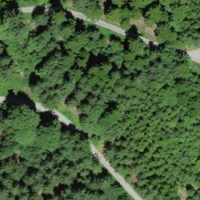
EUNIS habitat code: 43
Species observed at this site:
Symphoricarpos albus